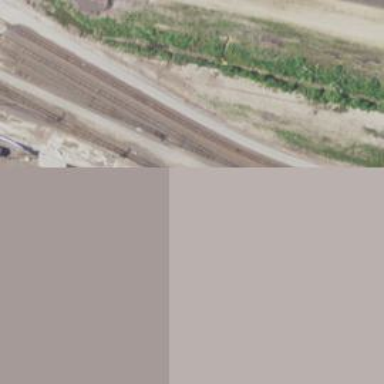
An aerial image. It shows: Railway yard.